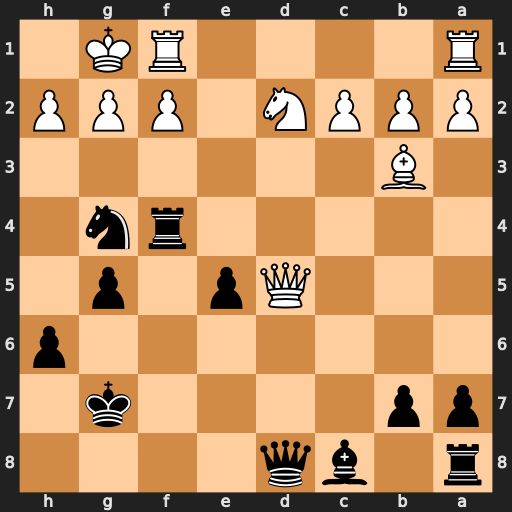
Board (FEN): r1bq4/pp4k1/7p/3Qp1p1/5rn1/1B6/PPPN1PPP/R4RK1
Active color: b
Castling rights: -
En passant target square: -
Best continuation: Qxd5 Bxd5 Rd4 Bxb7 Bxb7